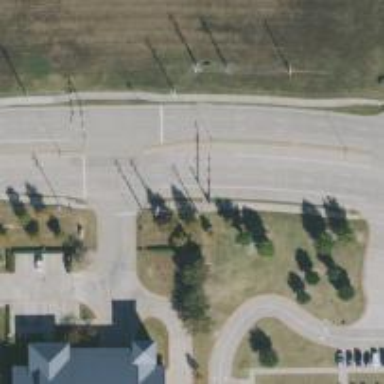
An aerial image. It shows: Primary highway with separate sidewalk.